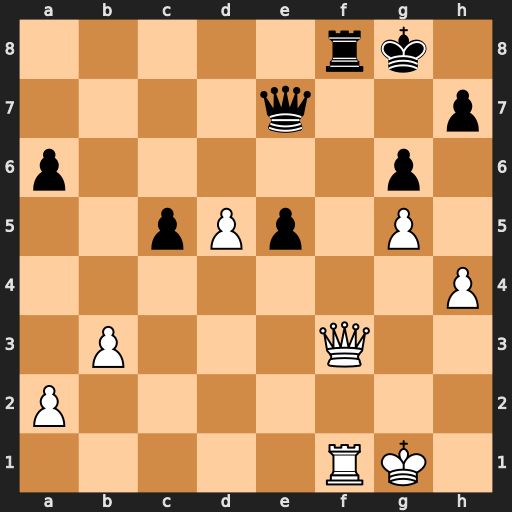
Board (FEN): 5rk1/4q2p/p5p1/2pPp1P1/7P/1P3Q2/P7/5RK1
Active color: w
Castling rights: -
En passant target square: -
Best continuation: Qxf8+ Qxf8 Rxf8+